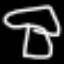
Label: mushroom